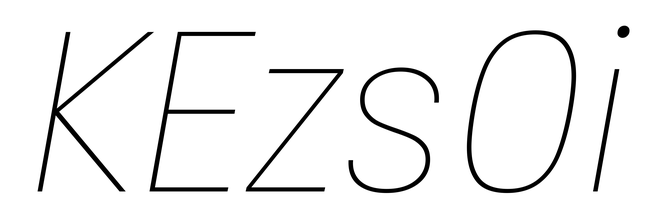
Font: Poppins-ThinItalic